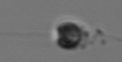
Label: Apedinella